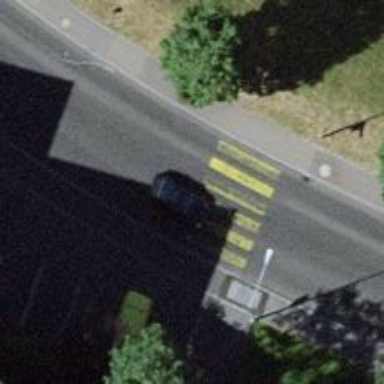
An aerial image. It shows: Pedestrian crossing with zebra markings on footway.